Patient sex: M
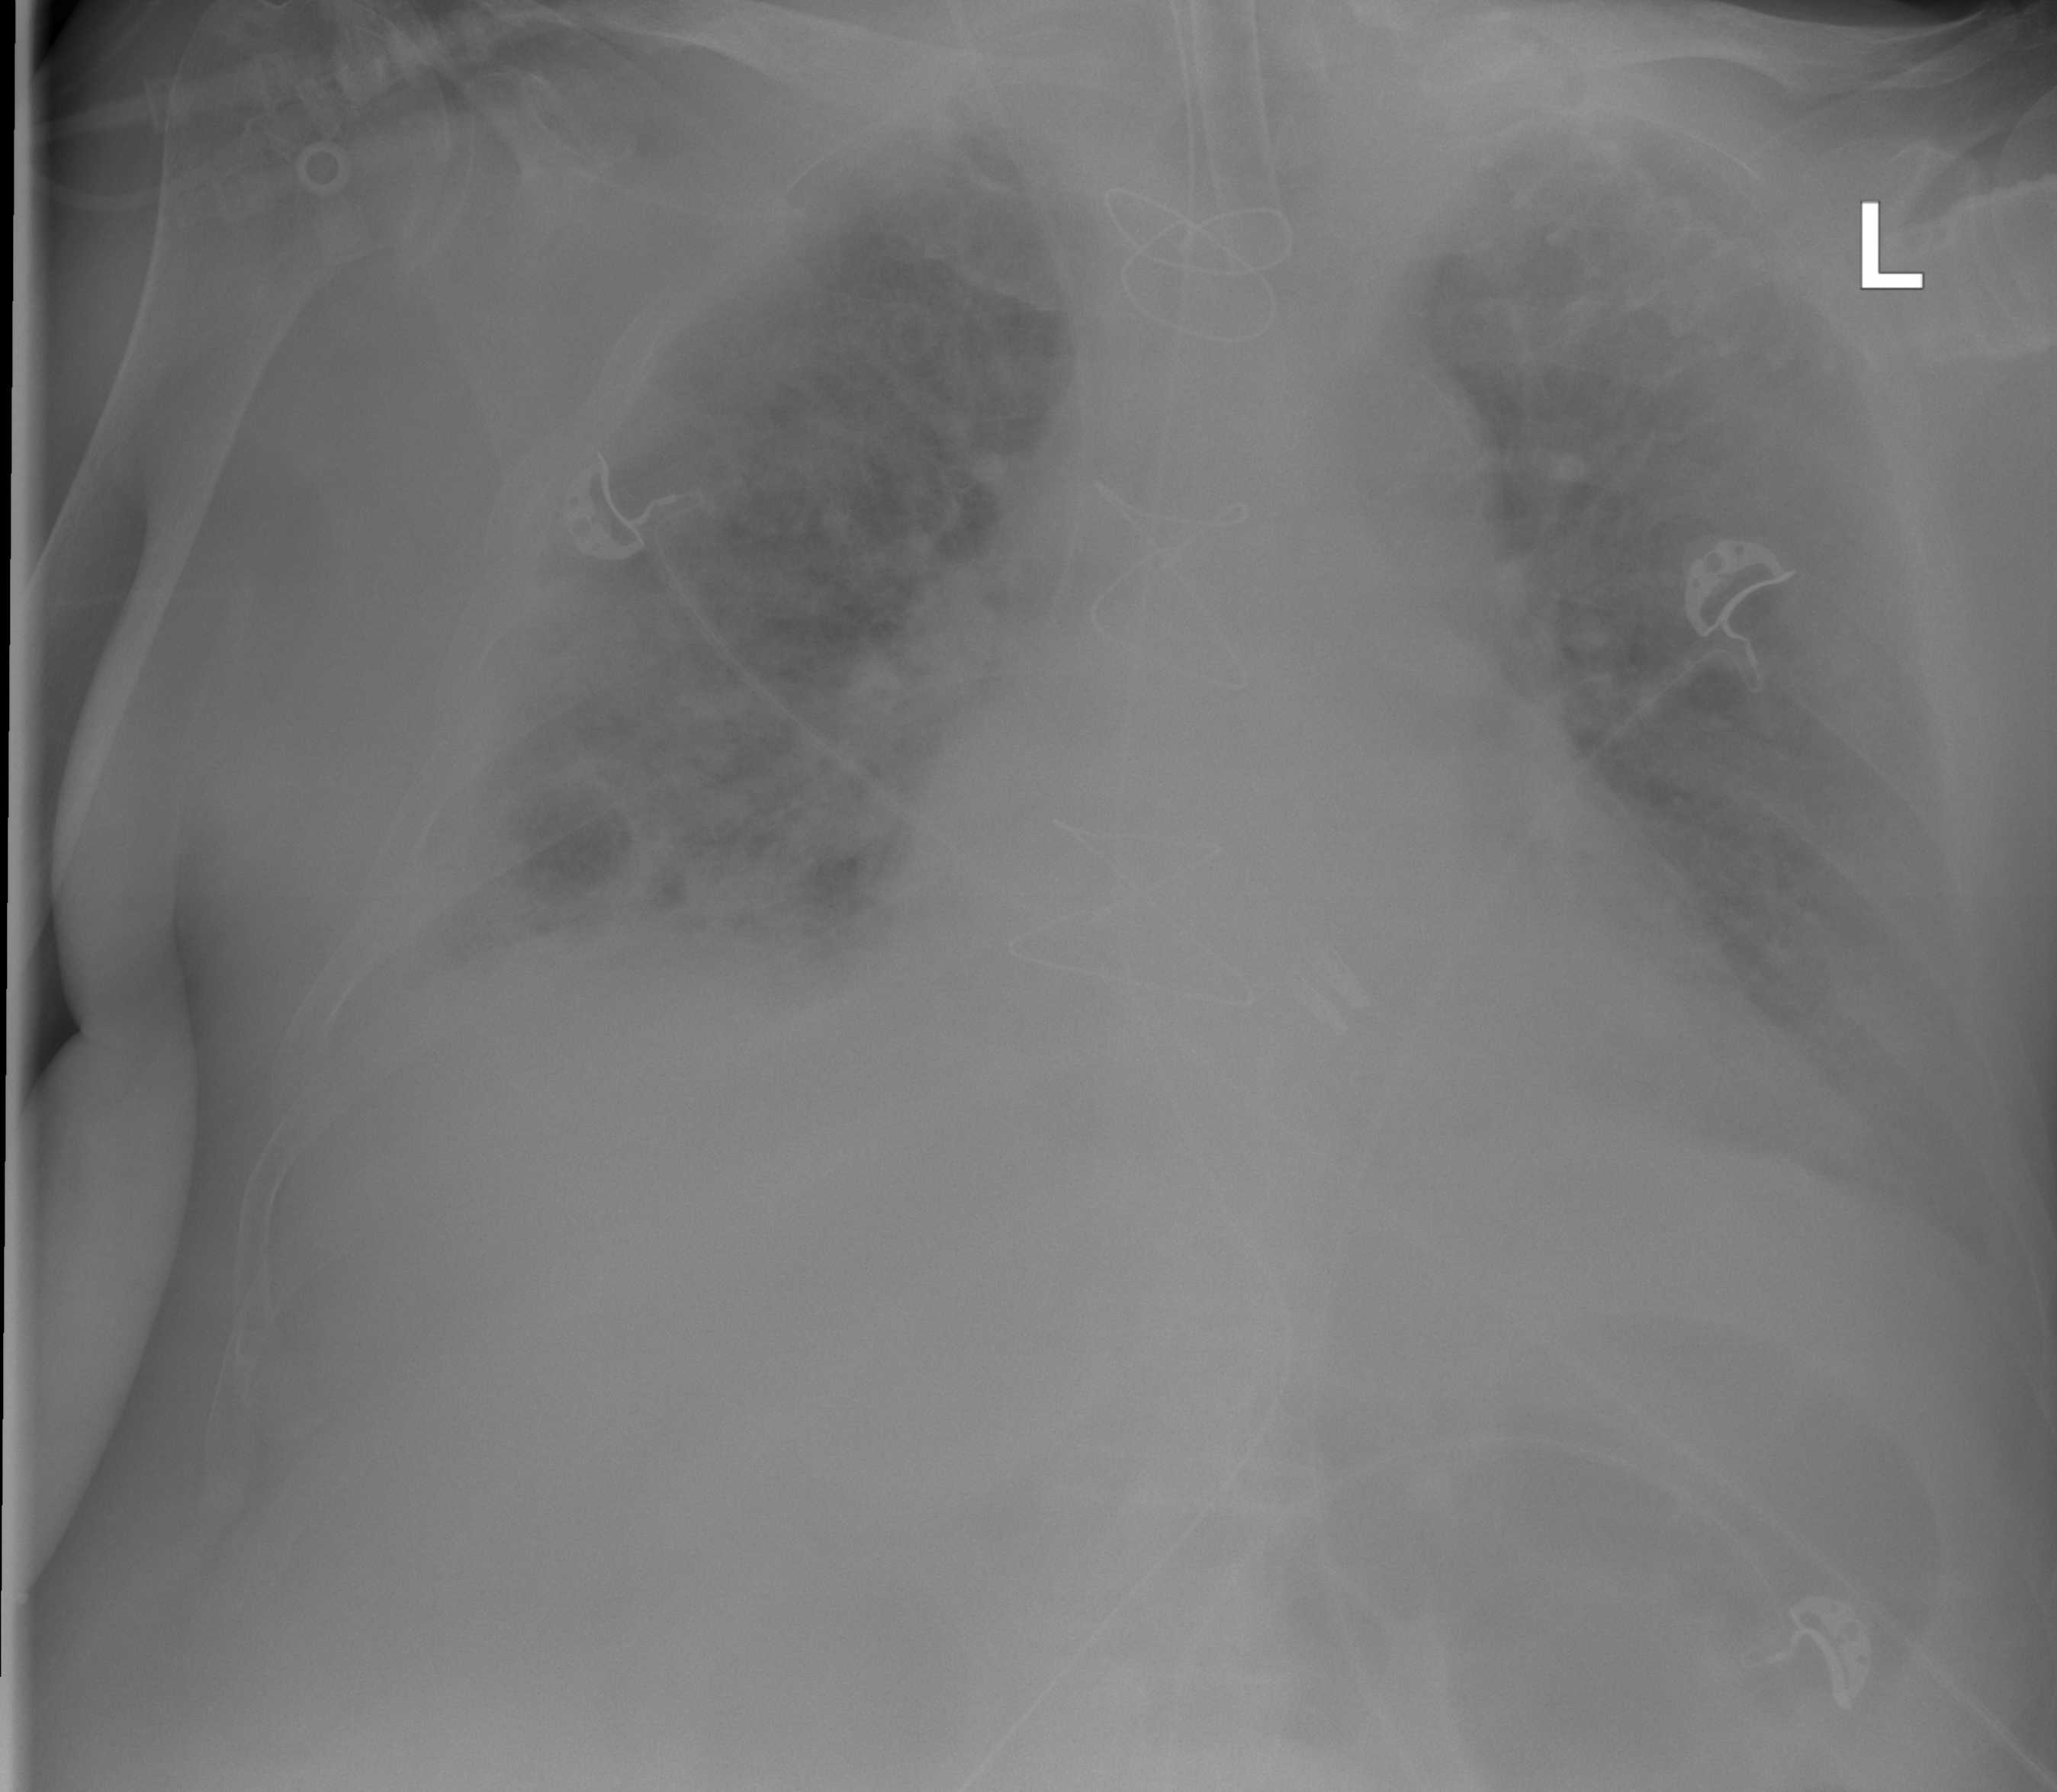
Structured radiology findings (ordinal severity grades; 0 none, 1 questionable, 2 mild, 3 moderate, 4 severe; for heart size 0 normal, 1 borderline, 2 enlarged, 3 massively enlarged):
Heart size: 2
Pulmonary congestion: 2
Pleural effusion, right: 2
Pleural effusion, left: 2
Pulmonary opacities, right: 3
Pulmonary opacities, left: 3
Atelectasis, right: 2
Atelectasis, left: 2